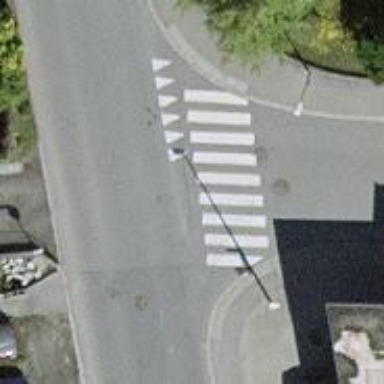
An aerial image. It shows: Marked zebra crossing with white markings.